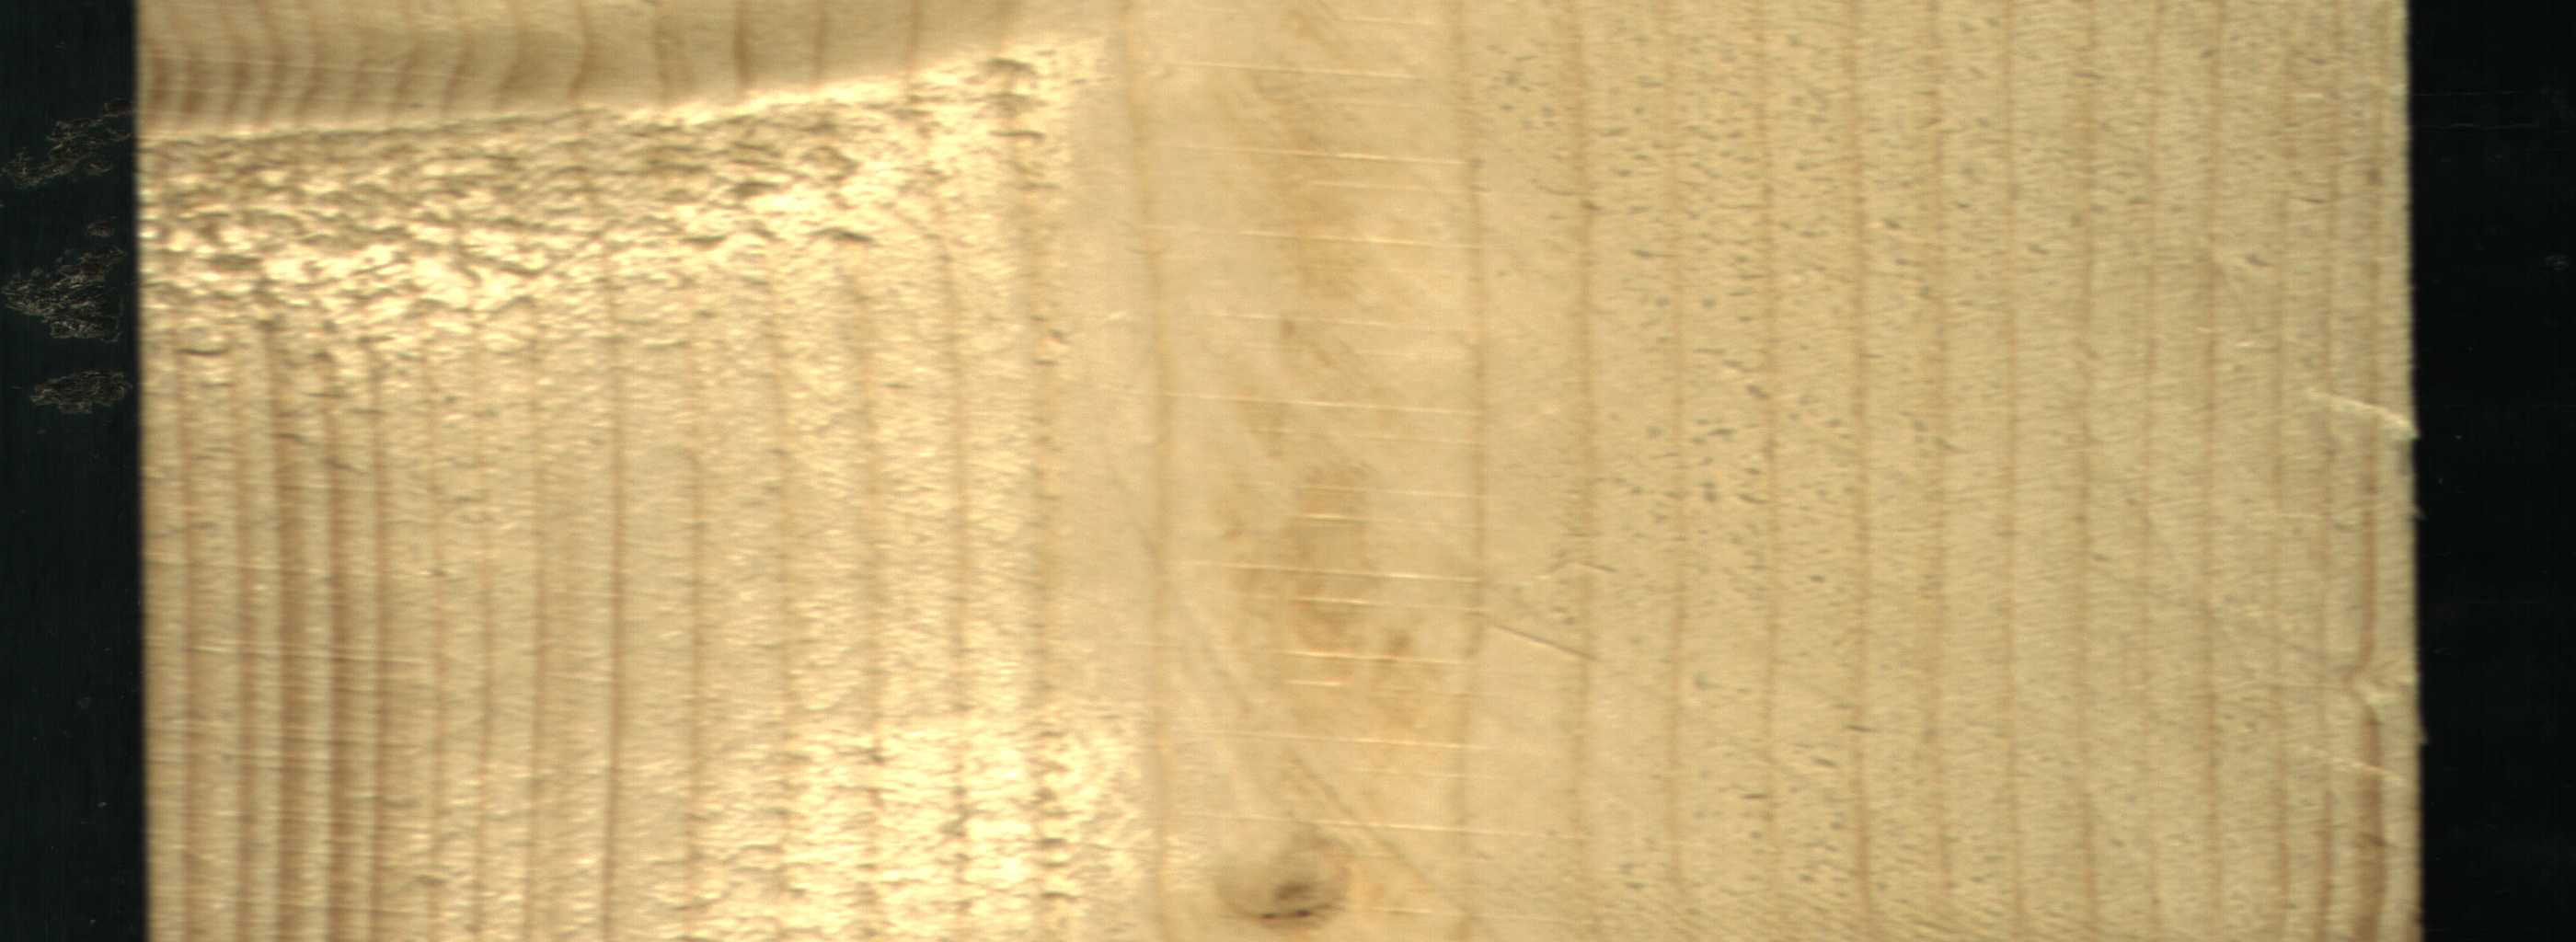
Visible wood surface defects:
Live_Knot
Live_Knot